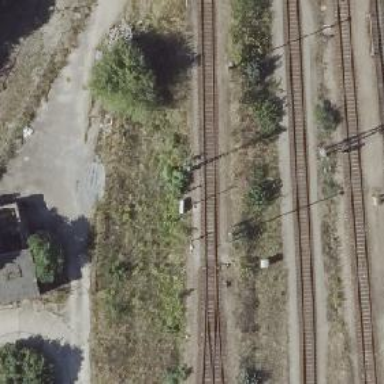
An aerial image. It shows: Railway switch.